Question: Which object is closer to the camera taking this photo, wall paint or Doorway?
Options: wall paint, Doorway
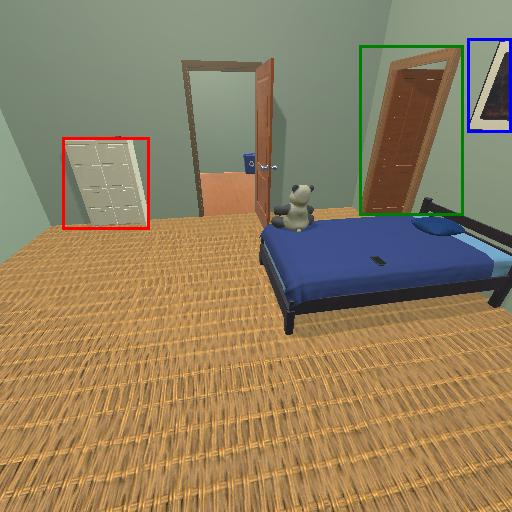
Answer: wall paint